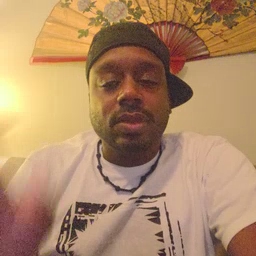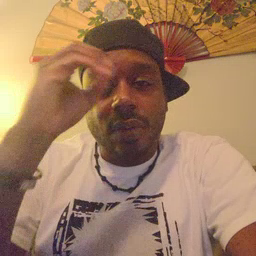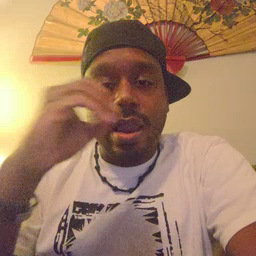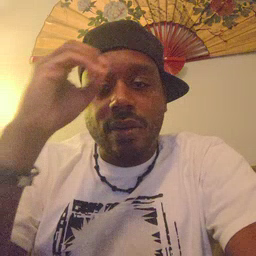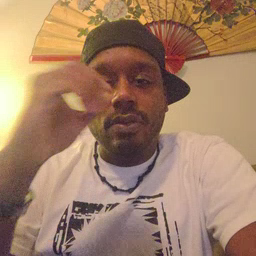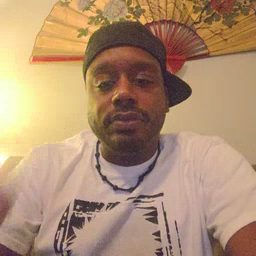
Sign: owl